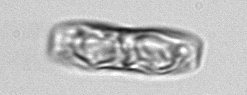
Label: pennate_morphotype1